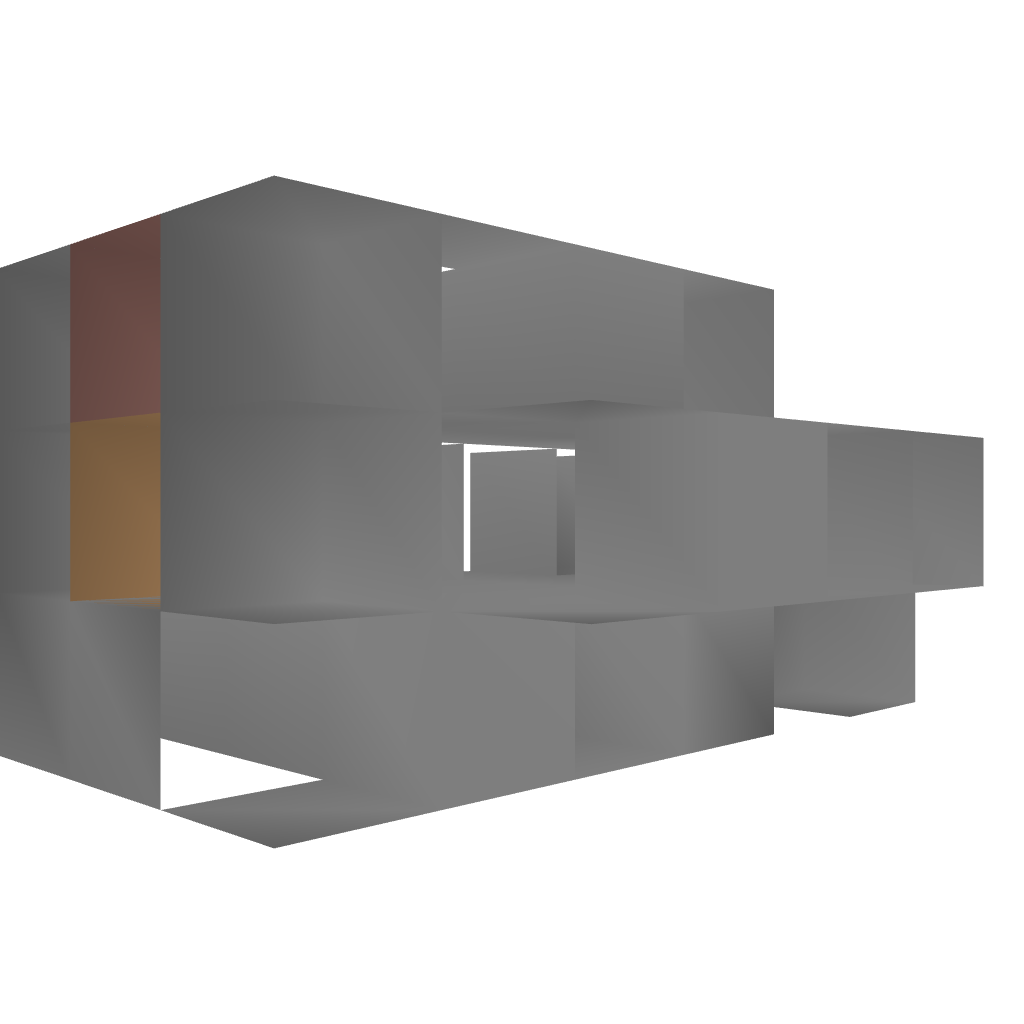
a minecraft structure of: defense machine bad low quality